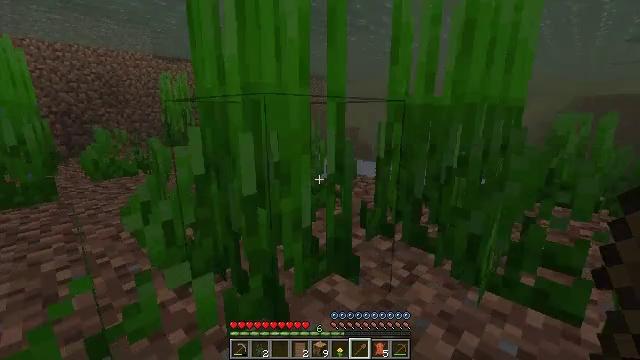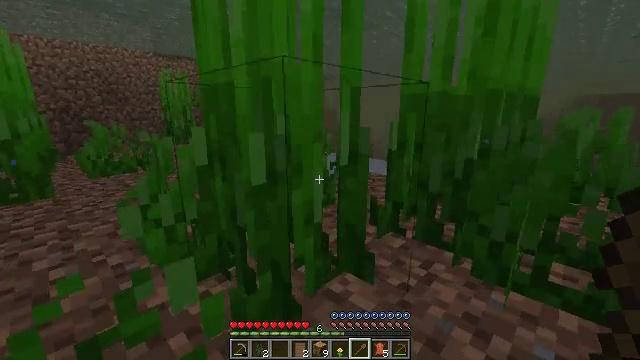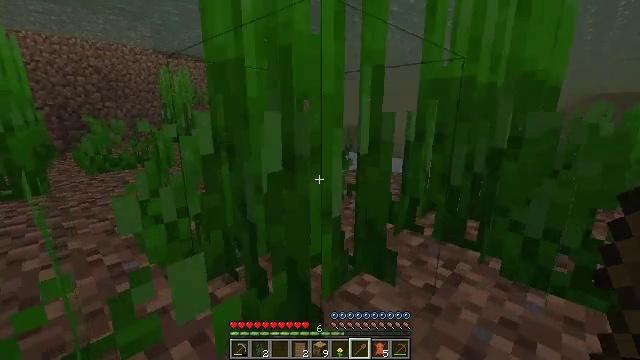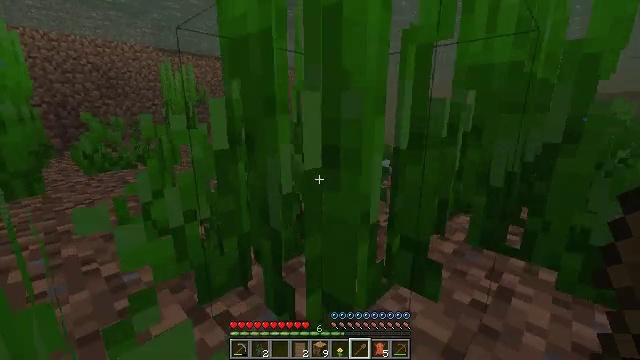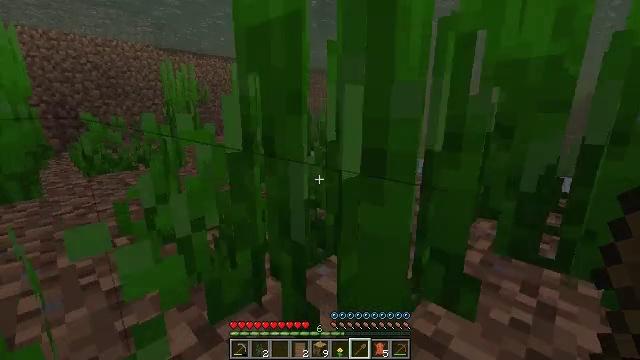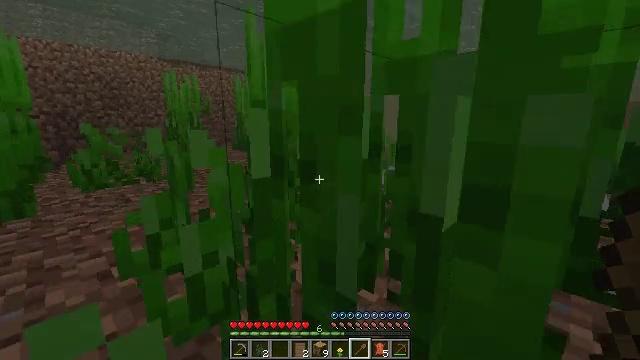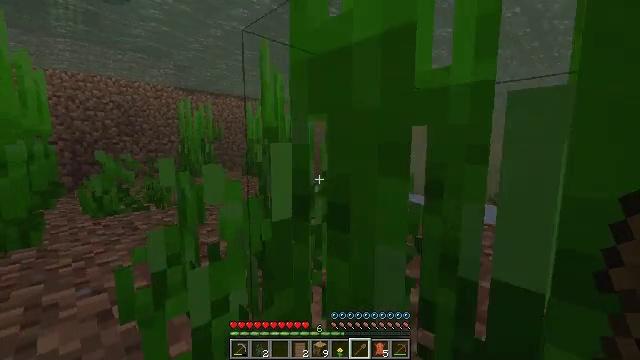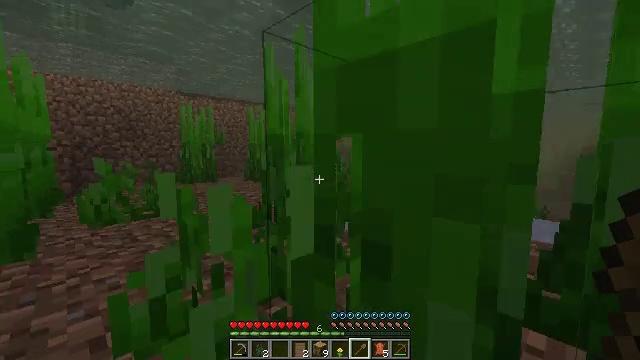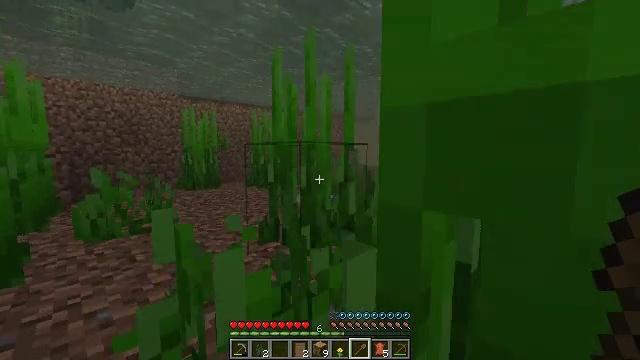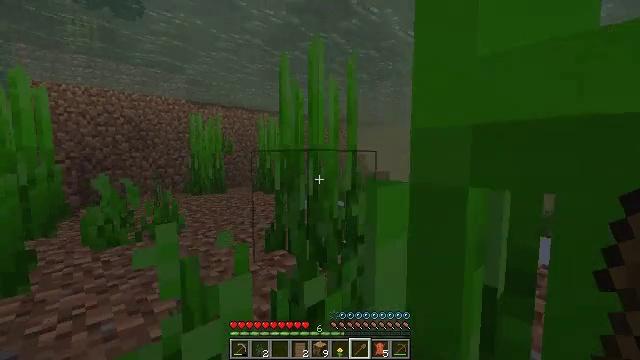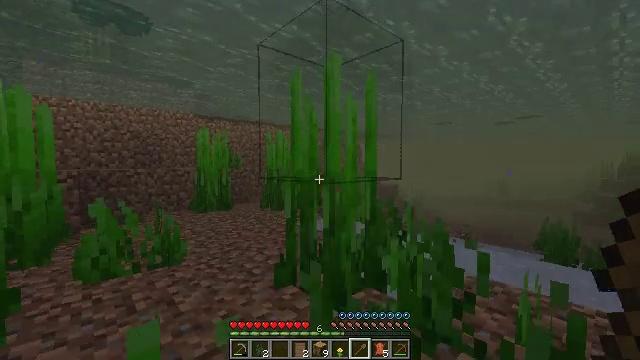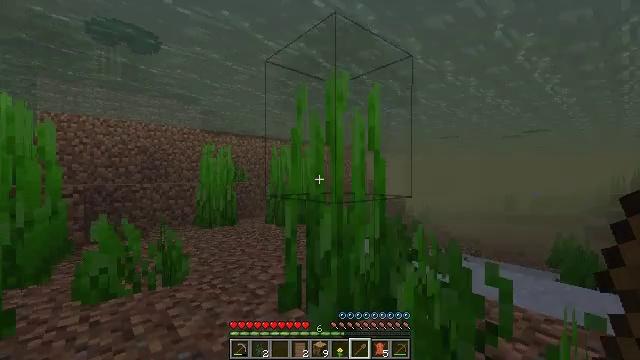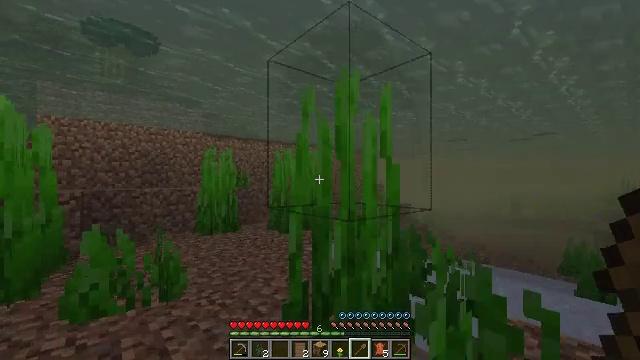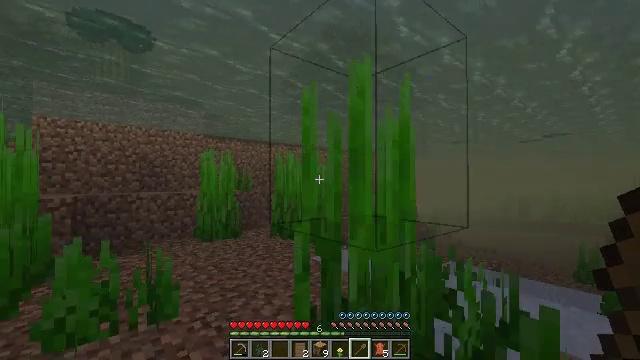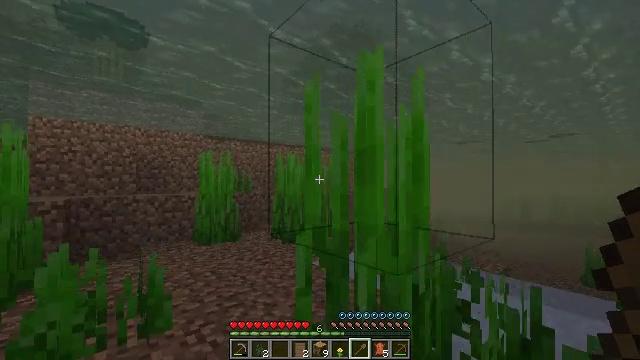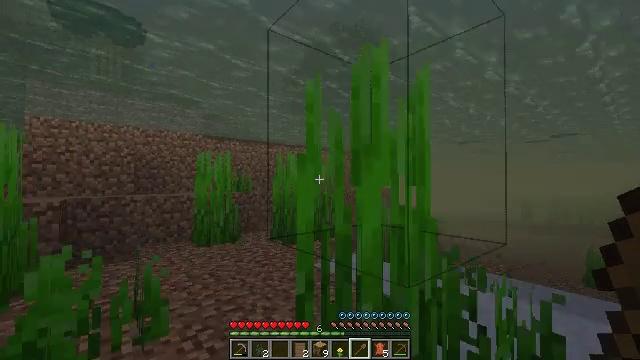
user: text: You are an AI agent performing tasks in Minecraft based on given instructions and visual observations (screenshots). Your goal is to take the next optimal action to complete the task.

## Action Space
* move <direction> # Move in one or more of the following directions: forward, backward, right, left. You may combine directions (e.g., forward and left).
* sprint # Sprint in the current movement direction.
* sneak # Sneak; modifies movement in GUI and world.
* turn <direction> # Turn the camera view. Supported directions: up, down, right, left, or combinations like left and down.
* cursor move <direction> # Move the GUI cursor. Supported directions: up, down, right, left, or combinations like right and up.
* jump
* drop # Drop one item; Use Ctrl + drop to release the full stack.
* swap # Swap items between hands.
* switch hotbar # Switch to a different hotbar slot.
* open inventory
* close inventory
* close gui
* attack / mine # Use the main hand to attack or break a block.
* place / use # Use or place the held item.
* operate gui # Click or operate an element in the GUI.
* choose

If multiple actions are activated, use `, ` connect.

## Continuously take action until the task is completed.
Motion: motion action
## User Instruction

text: Break the grass block.
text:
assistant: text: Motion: move forward and move left
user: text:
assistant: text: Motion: move forward and move left, jump
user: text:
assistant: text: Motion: move forward and move left, jump
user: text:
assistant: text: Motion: move forward and move left, jump
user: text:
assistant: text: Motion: move forward, turn up, jump
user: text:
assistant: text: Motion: move forward, turn left and up, jump
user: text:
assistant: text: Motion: move forward, jump
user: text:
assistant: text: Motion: move forward, jump
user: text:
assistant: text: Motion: move forward, turn left, jump
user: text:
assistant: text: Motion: move forward, turn left and up
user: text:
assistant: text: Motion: move forward, turn left and up
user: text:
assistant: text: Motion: move forward
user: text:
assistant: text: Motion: move forward
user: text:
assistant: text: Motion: move forward
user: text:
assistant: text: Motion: move forward
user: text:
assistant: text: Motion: move forward
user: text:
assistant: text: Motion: move forward, turn left and up
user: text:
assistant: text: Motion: move forward
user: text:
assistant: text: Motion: move forward
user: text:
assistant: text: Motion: move forward
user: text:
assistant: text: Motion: move forward
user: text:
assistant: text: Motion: move forward
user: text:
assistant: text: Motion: move forward
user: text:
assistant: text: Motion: move forward
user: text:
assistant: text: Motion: move forward
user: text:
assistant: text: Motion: move forward
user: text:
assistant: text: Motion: move forward
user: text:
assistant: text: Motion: move forward
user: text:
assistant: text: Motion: move forward
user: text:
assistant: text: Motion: move forward